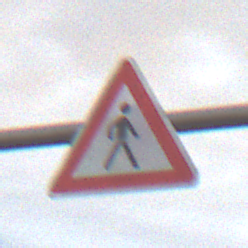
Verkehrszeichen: FussgaengerLinks
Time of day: Night
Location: Outdoor (Nature)
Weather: Overcast
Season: NotSpecified
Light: Artificial